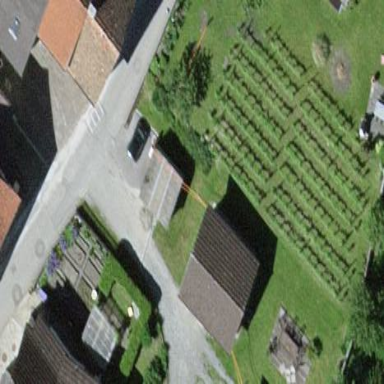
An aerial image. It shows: Vineyard growing grapes.